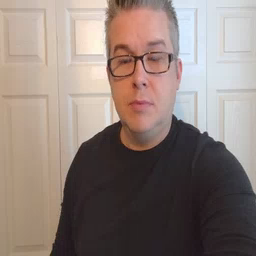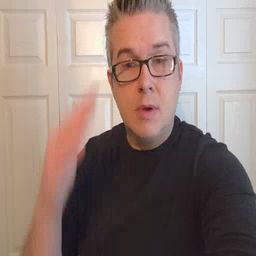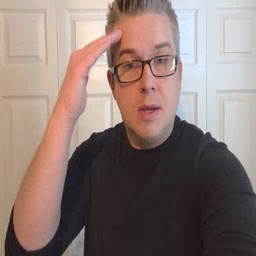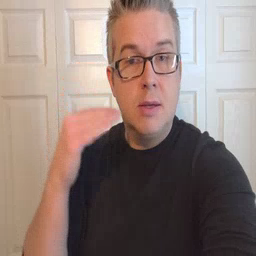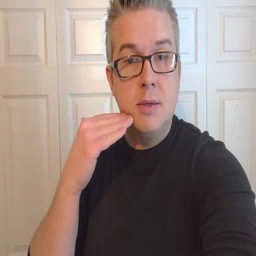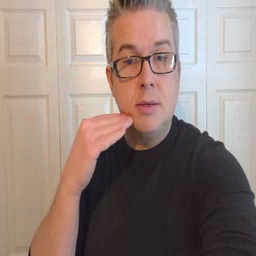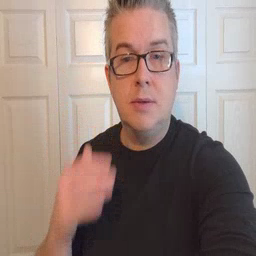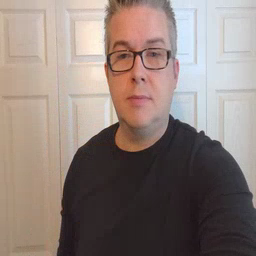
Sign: head